二年级 · 组合几何学
据下图, 填序号。

(1)

(2)

(3)

小狗看到的是图 $ \qquad $
小猴看到的是图 $ \qquad $
小羊看到的是图 $ \qquad $
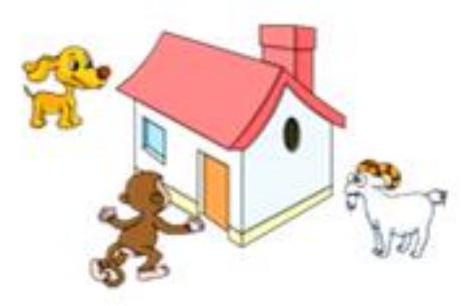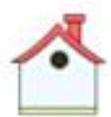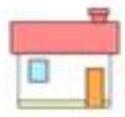
答案: 1) ; (2) ; (3)